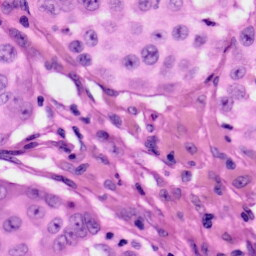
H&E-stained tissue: Skin